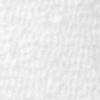
Label: no_change